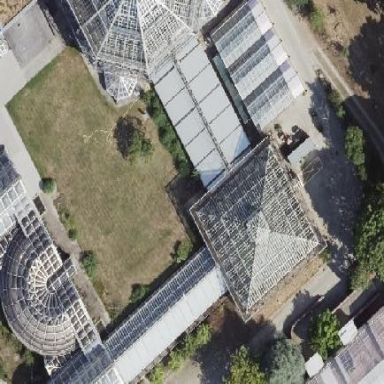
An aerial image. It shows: Greenhouse.